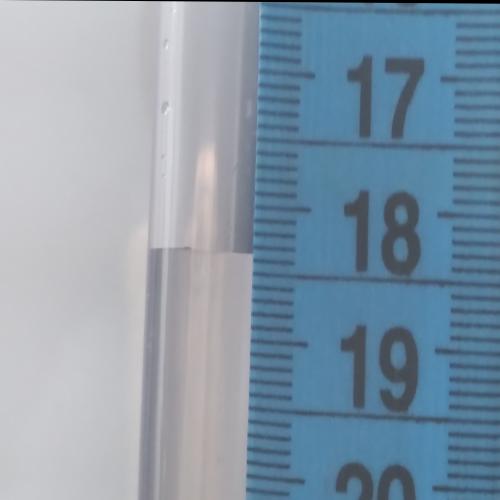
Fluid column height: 18.4 cm